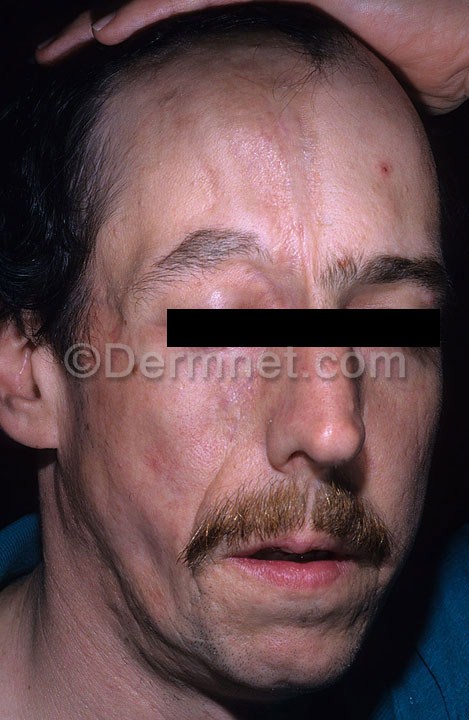
Disease: Lupus and other Connective Tissue diseases